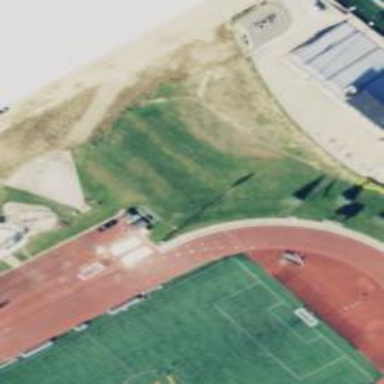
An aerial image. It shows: Athletics track located in leisure land area.